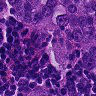
Metastatic tissue present: yes